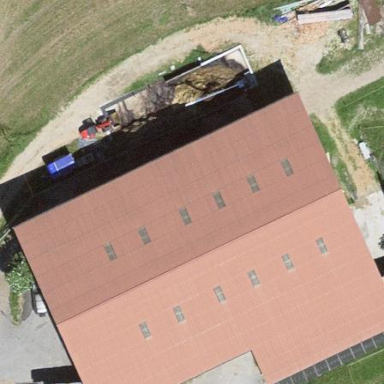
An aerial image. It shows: Rural barn.